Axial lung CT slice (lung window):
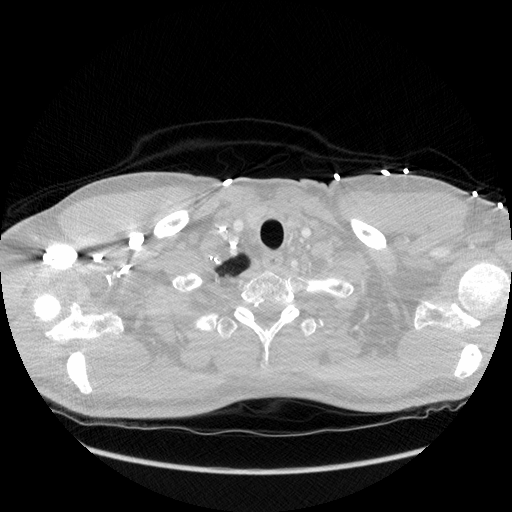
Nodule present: no